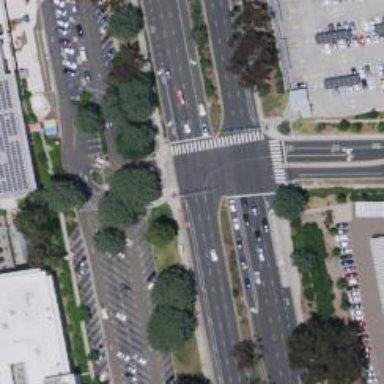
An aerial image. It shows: Primary highway with separate asphalt sidewalks.